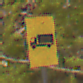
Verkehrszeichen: KFZZulaessigeGesamtmasse3Komma5TOhnePfeilsymbol
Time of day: Midday
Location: Outdoor (Nature)
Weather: Overcast
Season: Autumn
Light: Natural